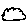
Label: cloud